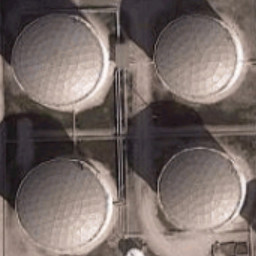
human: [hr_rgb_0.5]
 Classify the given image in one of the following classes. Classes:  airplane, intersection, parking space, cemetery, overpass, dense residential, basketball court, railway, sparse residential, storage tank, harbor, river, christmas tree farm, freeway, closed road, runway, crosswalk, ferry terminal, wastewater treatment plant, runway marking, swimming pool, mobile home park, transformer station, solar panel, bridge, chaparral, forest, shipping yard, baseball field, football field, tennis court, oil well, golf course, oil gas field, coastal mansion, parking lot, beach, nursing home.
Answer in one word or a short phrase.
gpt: storage tank